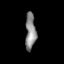
Tissue: lung
Cell type: Epithelial cells
Senescence score: 0.205
Nuclear area (px): 378
Mean DAPI intensity: 138.368